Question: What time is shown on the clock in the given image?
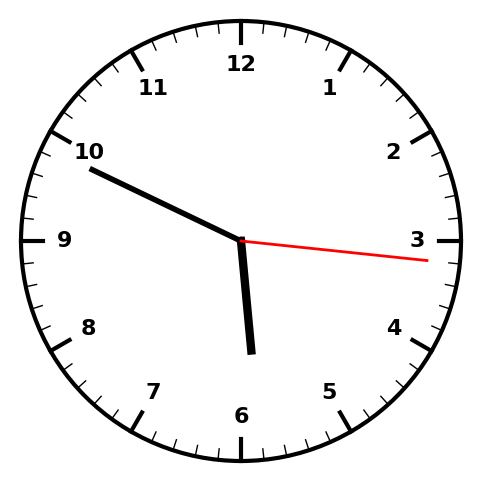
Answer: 05:49:16